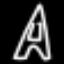
Label: The Eiffel Tower